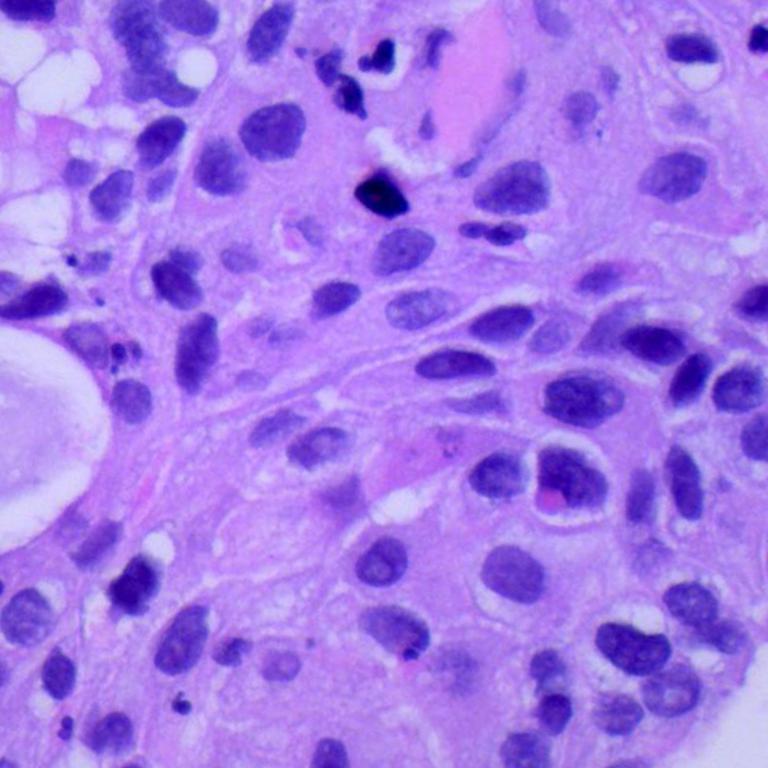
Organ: lung
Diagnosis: squamous carcinomas